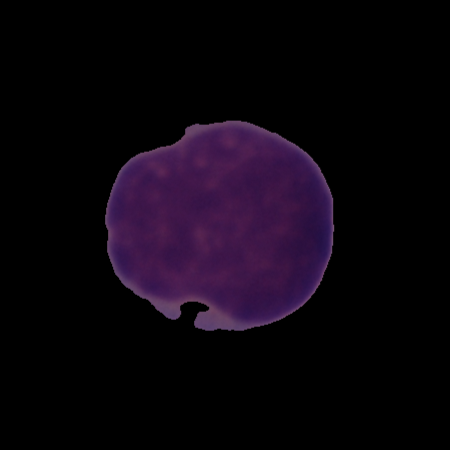
Label: cancer